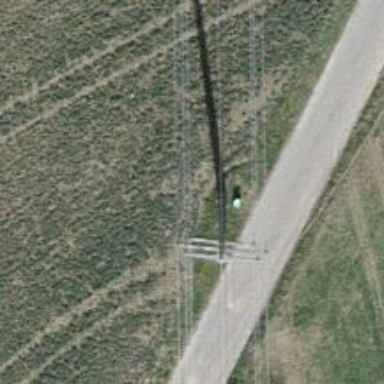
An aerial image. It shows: Concrete power pole.